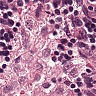
Metastatic tissue present: no